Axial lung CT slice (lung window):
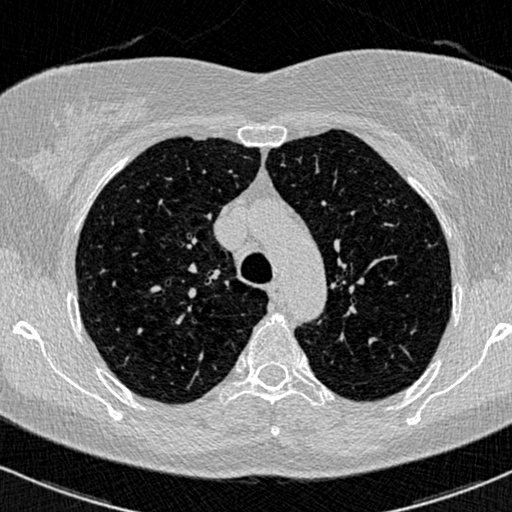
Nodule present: no